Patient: sex M, age 42
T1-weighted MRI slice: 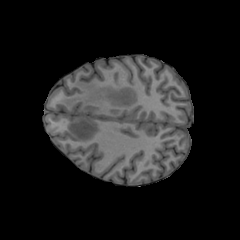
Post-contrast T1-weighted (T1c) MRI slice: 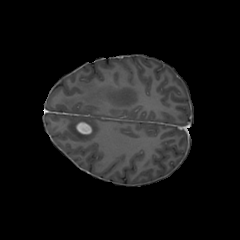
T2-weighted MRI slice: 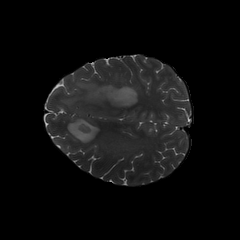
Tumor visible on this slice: yes
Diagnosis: Glioblastoma, IDH-wildtype
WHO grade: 4